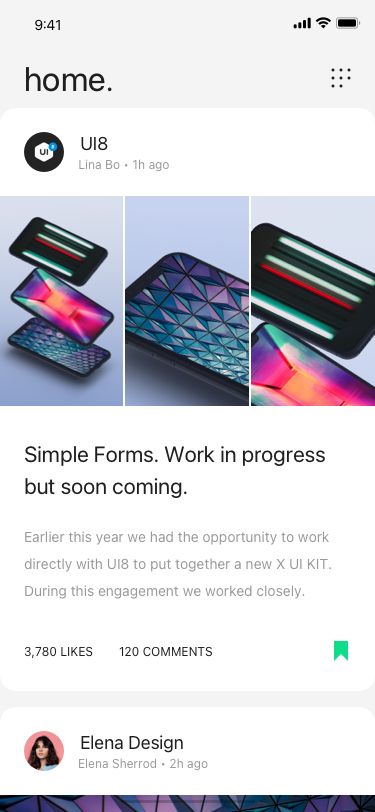
Text in this UI design:
Elena Design
Elena Sherrod • 2h ago
home.
UI8
Lina Bo • 1h ago
Simple Forms. Work in progress but soon coming.
Earlier this year we had the opportunity to work directly with UI8 to put together a new X UI KIT. During this engagement we worked closely.
3,780 likes
120 Comments